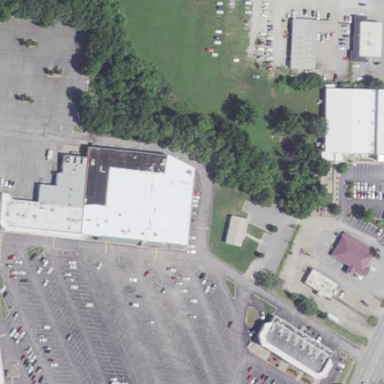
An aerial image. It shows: Retail building.